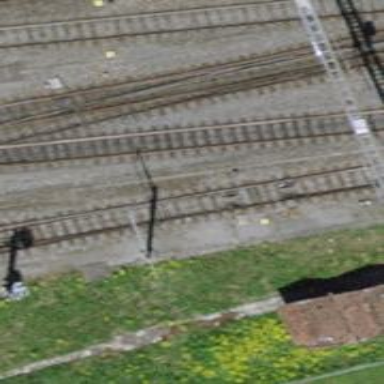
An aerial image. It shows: Railway switch.